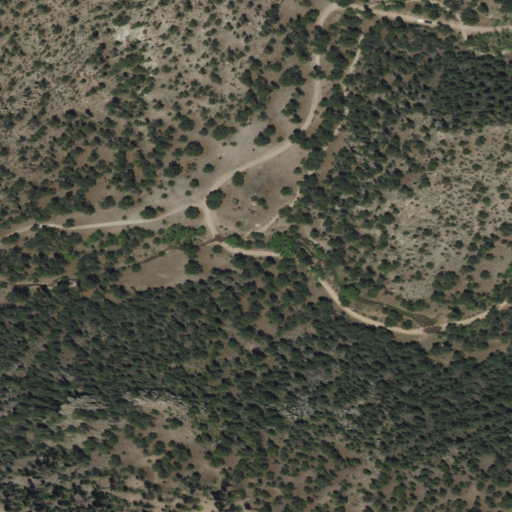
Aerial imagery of valley in New Mexico named Stiver Canyon containing evergreen forest and shrub